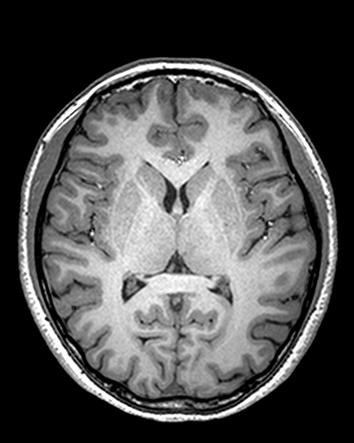
Label: notumor